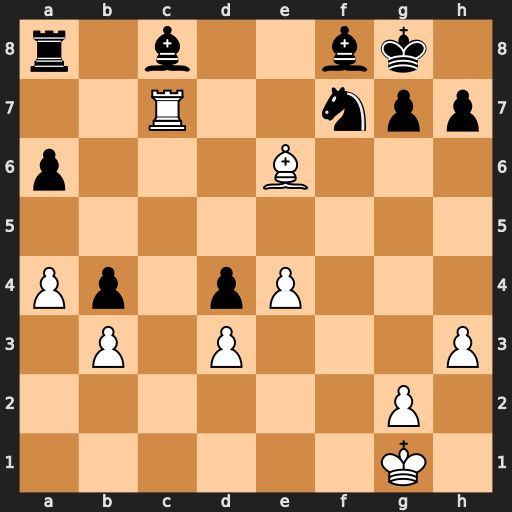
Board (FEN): r1b2bk1/2R2npp/p3B3/8/Pp1pP3/1P1P3P/6P1/6K1
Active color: w
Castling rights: -
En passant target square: -
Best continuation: Bd5 Bd6 Rxf7 Be6 Bxe6